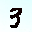
Label: 3